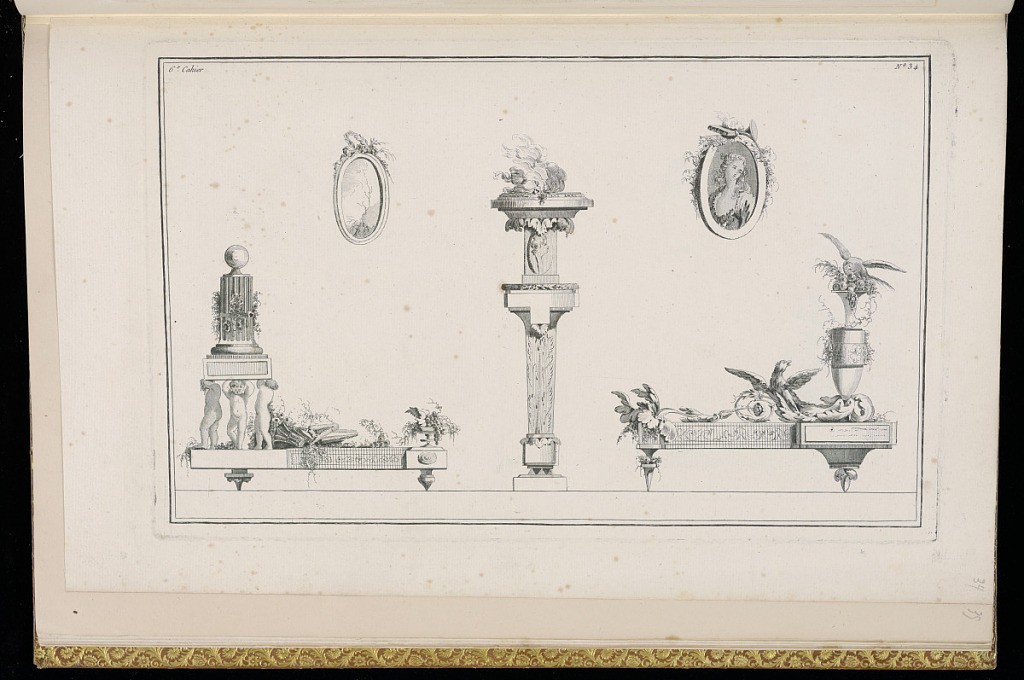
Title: Designs for Andirons, Oval Medallions, and an Incense Burner
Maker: Henri Sallembier, French, ca. 1753 - 1820
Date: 1777–78
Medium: Etching on paper
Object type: Print
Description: Designs for two andirons (firedogs), two oval medallions (depicting a landscape on the left and a portrait of a woman on the right), and a central decorative incense burner with smoke, featuring neoclassical motifs including a fluted column, birds, putti, fruit, wave frieze, cartouches, flowers, vases, scrolling leaves (rinceaux), fleurons, foliate branches, and rosettes. The plate is numbered. The plate is a duplicate to plate 48 from the 8th book (1921-6-482-48)